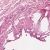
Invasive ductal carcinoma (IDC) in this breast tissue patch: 0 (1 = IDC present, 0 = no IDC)